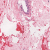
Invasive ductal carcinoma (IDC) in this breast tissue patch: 0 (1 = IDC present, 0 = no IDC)